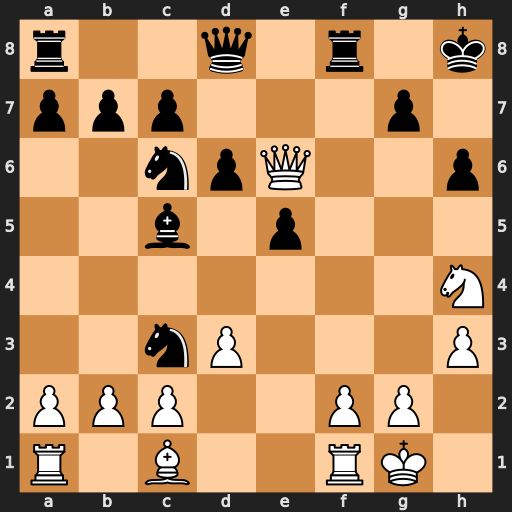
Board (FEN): r2q1r1k/ppp3p1/2npQ2p/2b1p3/7N/2nP3P/PPP2PP1/R1B2RK1
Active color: w
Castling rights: -
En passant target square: -
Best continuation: Ng6+ Kh7 Nxf8+ Qxf8 bxc3